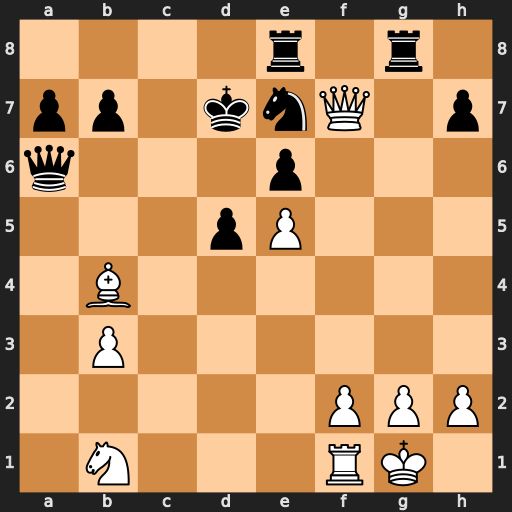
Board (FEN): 4r1r1/pp1knQ1p/q3p3/3pP3/1B6/1P6/5PPP/1N3RK1
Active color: w
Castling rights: -
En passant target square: -
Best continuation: Bxe7 Rxg2+ Kxg2